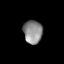
Tissue: lung
Cell type: T cells
Senescence score: 0.2041
Nuclear area (px): 437
Mean DAPI intensity: 138.547